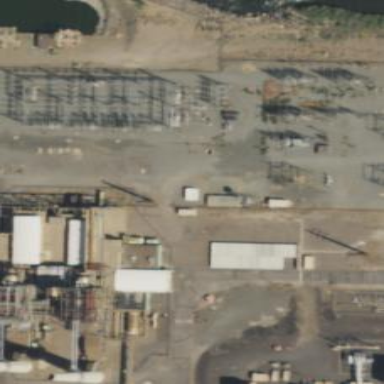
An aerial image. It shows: Power substation.